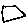
Label: hexagon